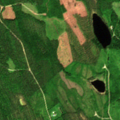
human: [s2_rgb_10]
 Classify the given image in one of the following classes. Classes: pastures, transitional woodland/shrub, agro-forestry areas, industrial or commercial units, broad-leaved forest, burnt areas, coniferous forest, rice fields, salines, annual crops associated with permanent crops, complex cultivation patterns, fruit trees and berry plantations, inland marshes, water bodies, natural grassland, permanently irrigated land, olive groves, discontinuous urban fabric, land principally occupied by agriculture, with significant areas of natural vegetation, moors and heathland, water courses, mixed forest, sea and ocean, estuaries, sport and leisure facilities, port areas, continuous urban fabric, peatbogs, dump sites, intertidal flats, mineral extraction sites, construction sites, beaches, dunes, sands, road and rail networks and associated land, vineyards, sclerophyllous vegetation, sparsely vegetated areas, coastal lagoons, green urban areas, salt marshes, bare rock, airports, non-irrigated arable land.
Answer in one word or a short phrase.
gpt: coniferous forest, mixed forest, transitional woodland/shrub